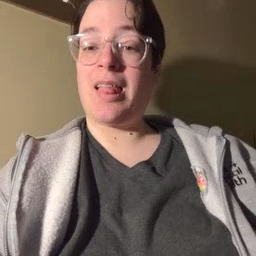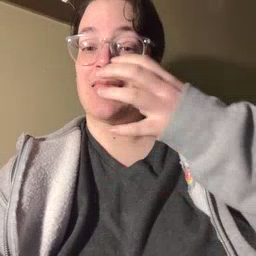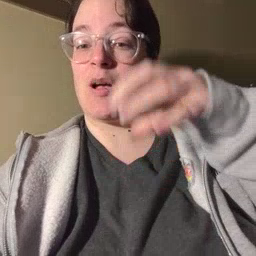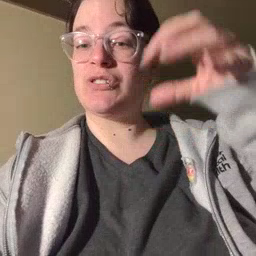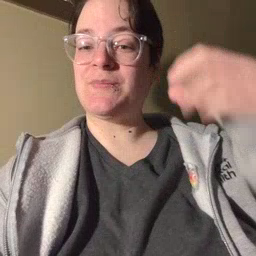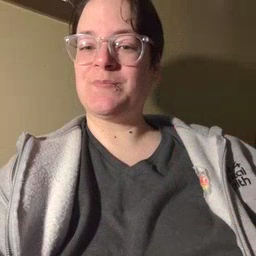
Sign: cloud